Lunar surface albedo tile
Center latitude: 14.443
Center longitude: -34.511
Resolution (meters per pixel, mean): 152.64
Tile area (km^2): 23963.46
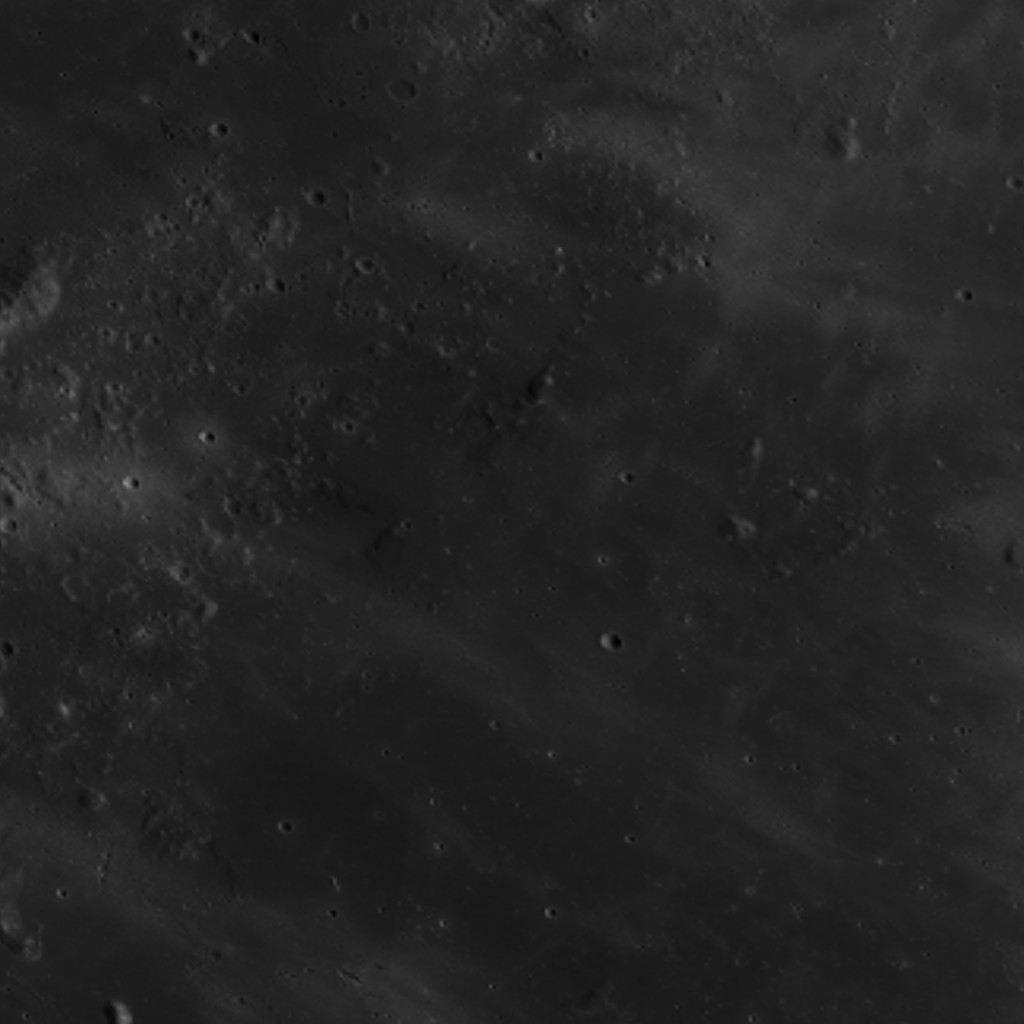